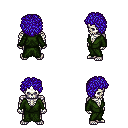
a pixel art fantasy rpg character, male body template, skeleton, green robe, teal pants, blue curly afro hairstyle, four views (front, back, left, right), 2x2 character sprite sheet, small pixel art, hard edges, no anti-aliasing